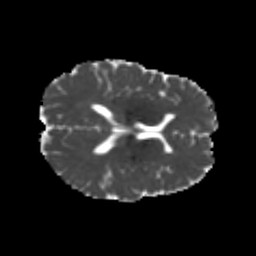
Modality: MD
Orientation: axial
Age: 24
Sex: female
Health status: healthy
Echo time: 0.074 s